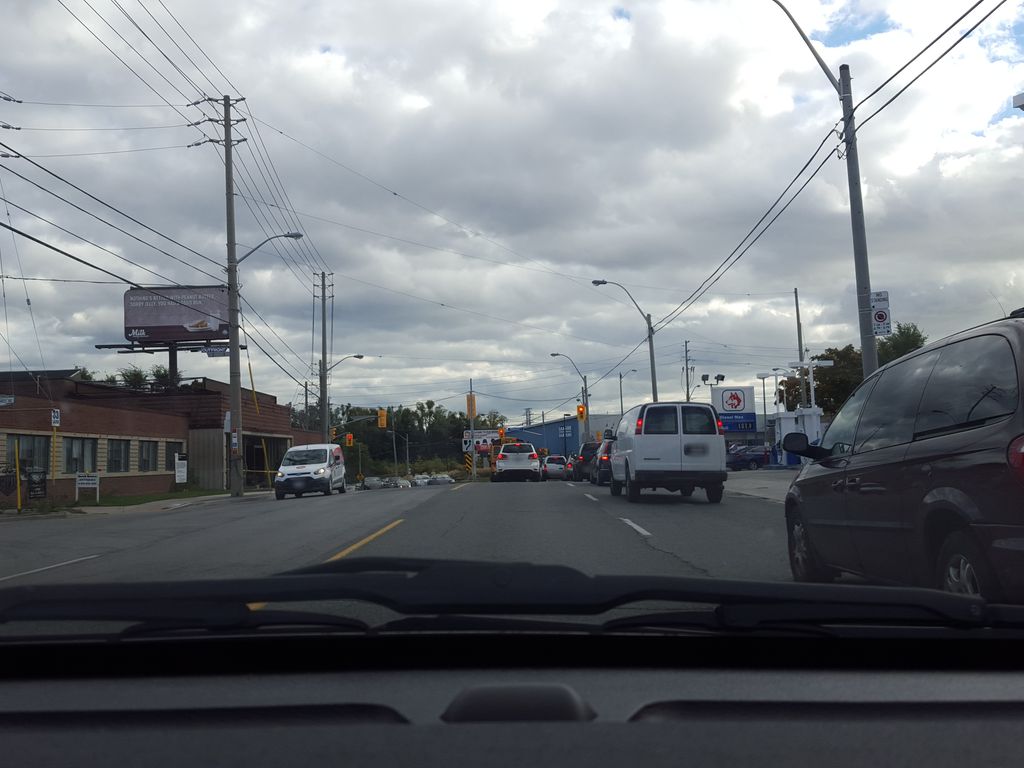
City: toronto